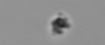
Label: detritus